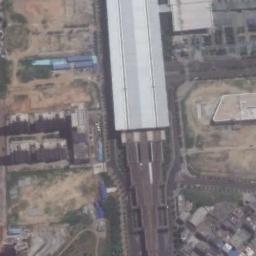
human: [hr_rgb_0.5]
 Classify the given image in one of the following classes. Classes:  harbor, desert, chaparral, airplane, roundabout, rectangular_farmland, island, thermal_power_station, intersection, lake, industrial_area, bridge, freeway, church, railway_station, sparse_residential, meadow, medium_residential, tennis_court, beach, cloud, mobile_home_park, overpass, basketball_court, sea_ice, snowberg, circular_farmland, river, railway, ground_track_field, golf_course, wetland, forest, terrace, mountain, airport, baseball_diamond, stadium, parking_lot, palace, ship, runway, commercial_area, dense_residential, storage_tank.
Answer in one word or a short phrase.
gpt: railway_station